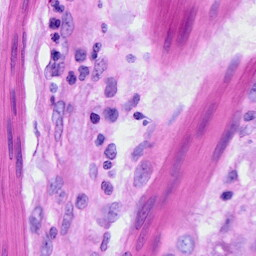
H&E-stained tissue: Ovarian